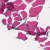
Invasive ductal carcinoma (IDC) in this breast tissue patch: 0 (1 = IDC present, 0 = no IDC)